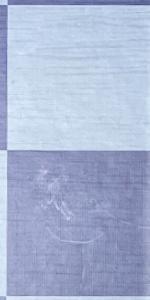
Label: Empty